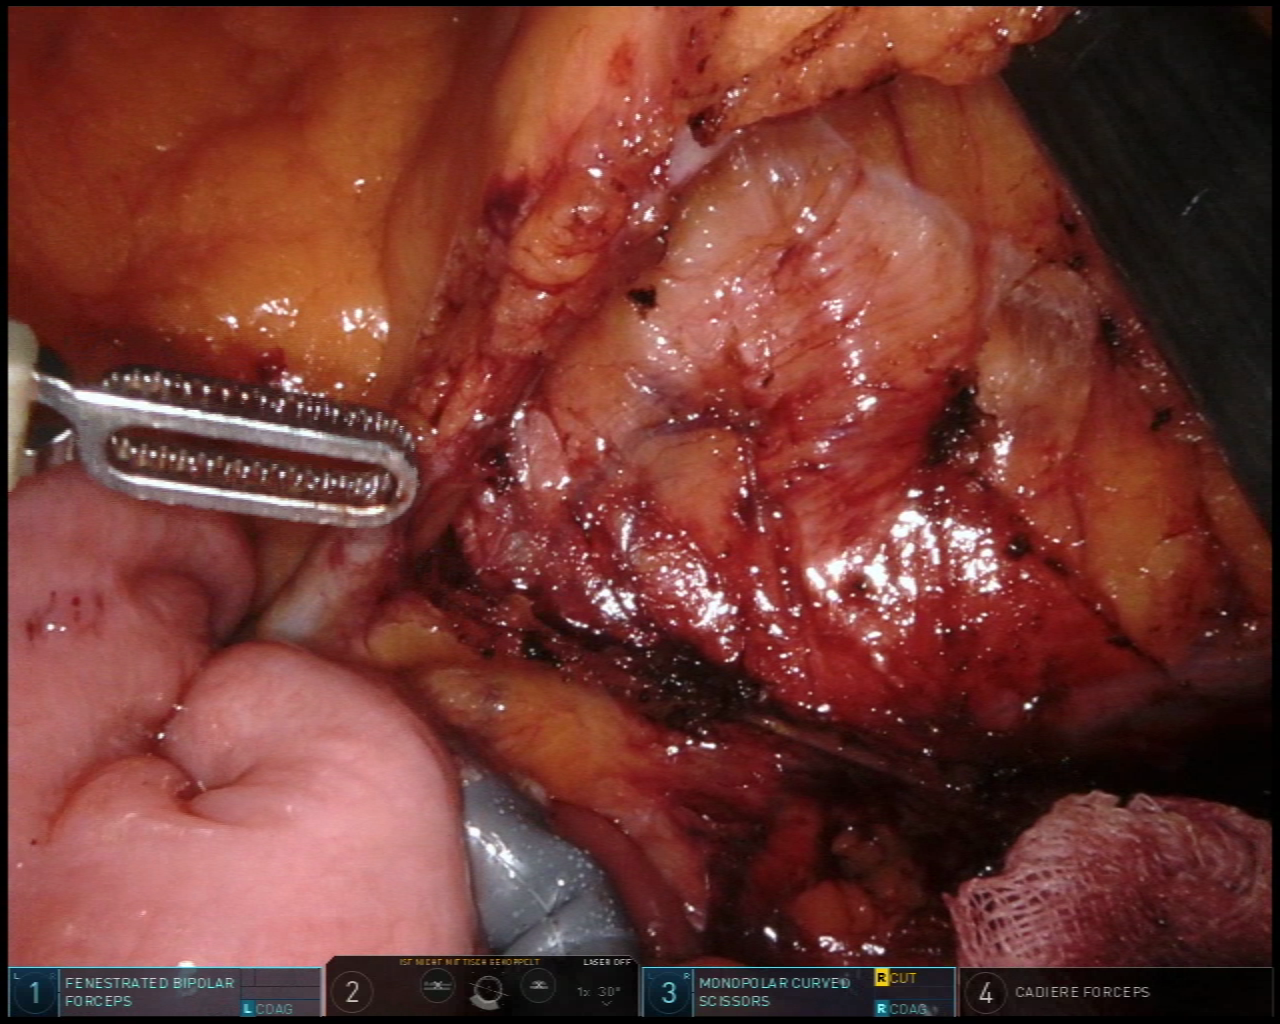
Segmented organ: intestinal_veins
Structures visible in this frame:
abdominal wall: no
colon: no
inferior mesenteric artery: no
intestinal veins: yes
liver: no
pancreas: no
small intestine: yes
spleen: no
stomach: no
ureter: no
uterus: no
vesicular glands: no